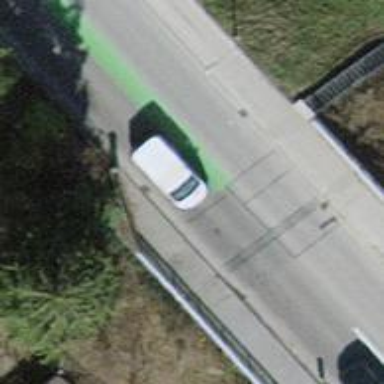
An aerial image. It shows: Tertiary road on asphalt surface crossing over bridge.